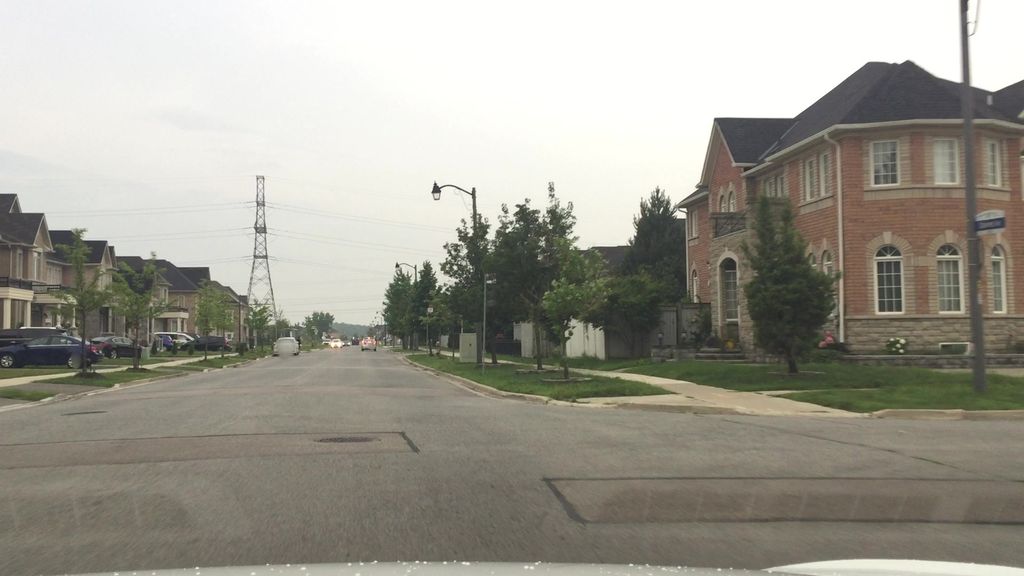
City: toronto